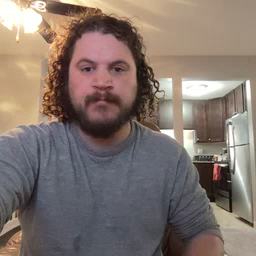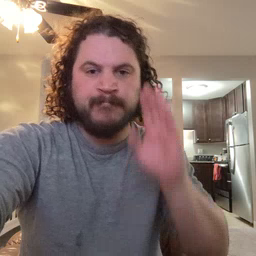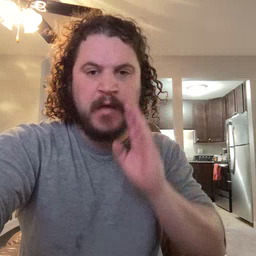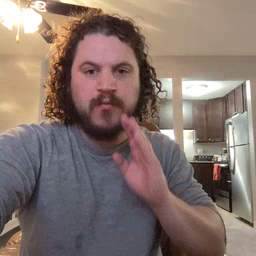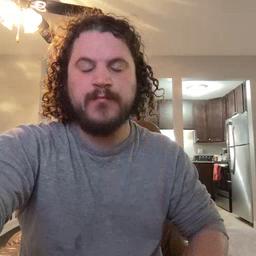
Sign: brown